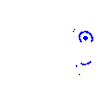
Particle: pion